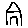
Label: house